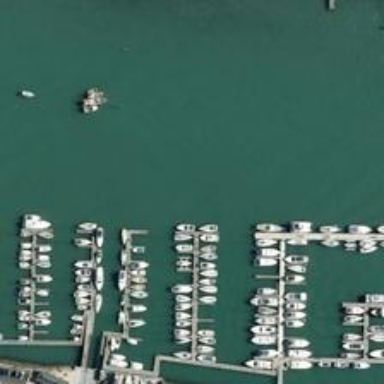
Many boats are orderly in a port .